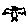
Label: bird